The plot is a time-scale (wavelet) decomposition of a bearing vibration signal. Diagnose the bearing from this image, choosing from: normal, inner_race, outer_race, ball.
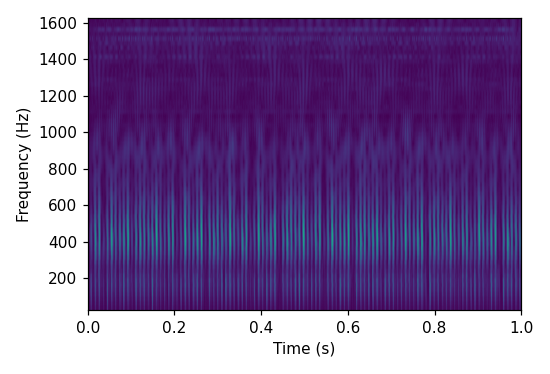
Answer: outer_race